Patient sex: M
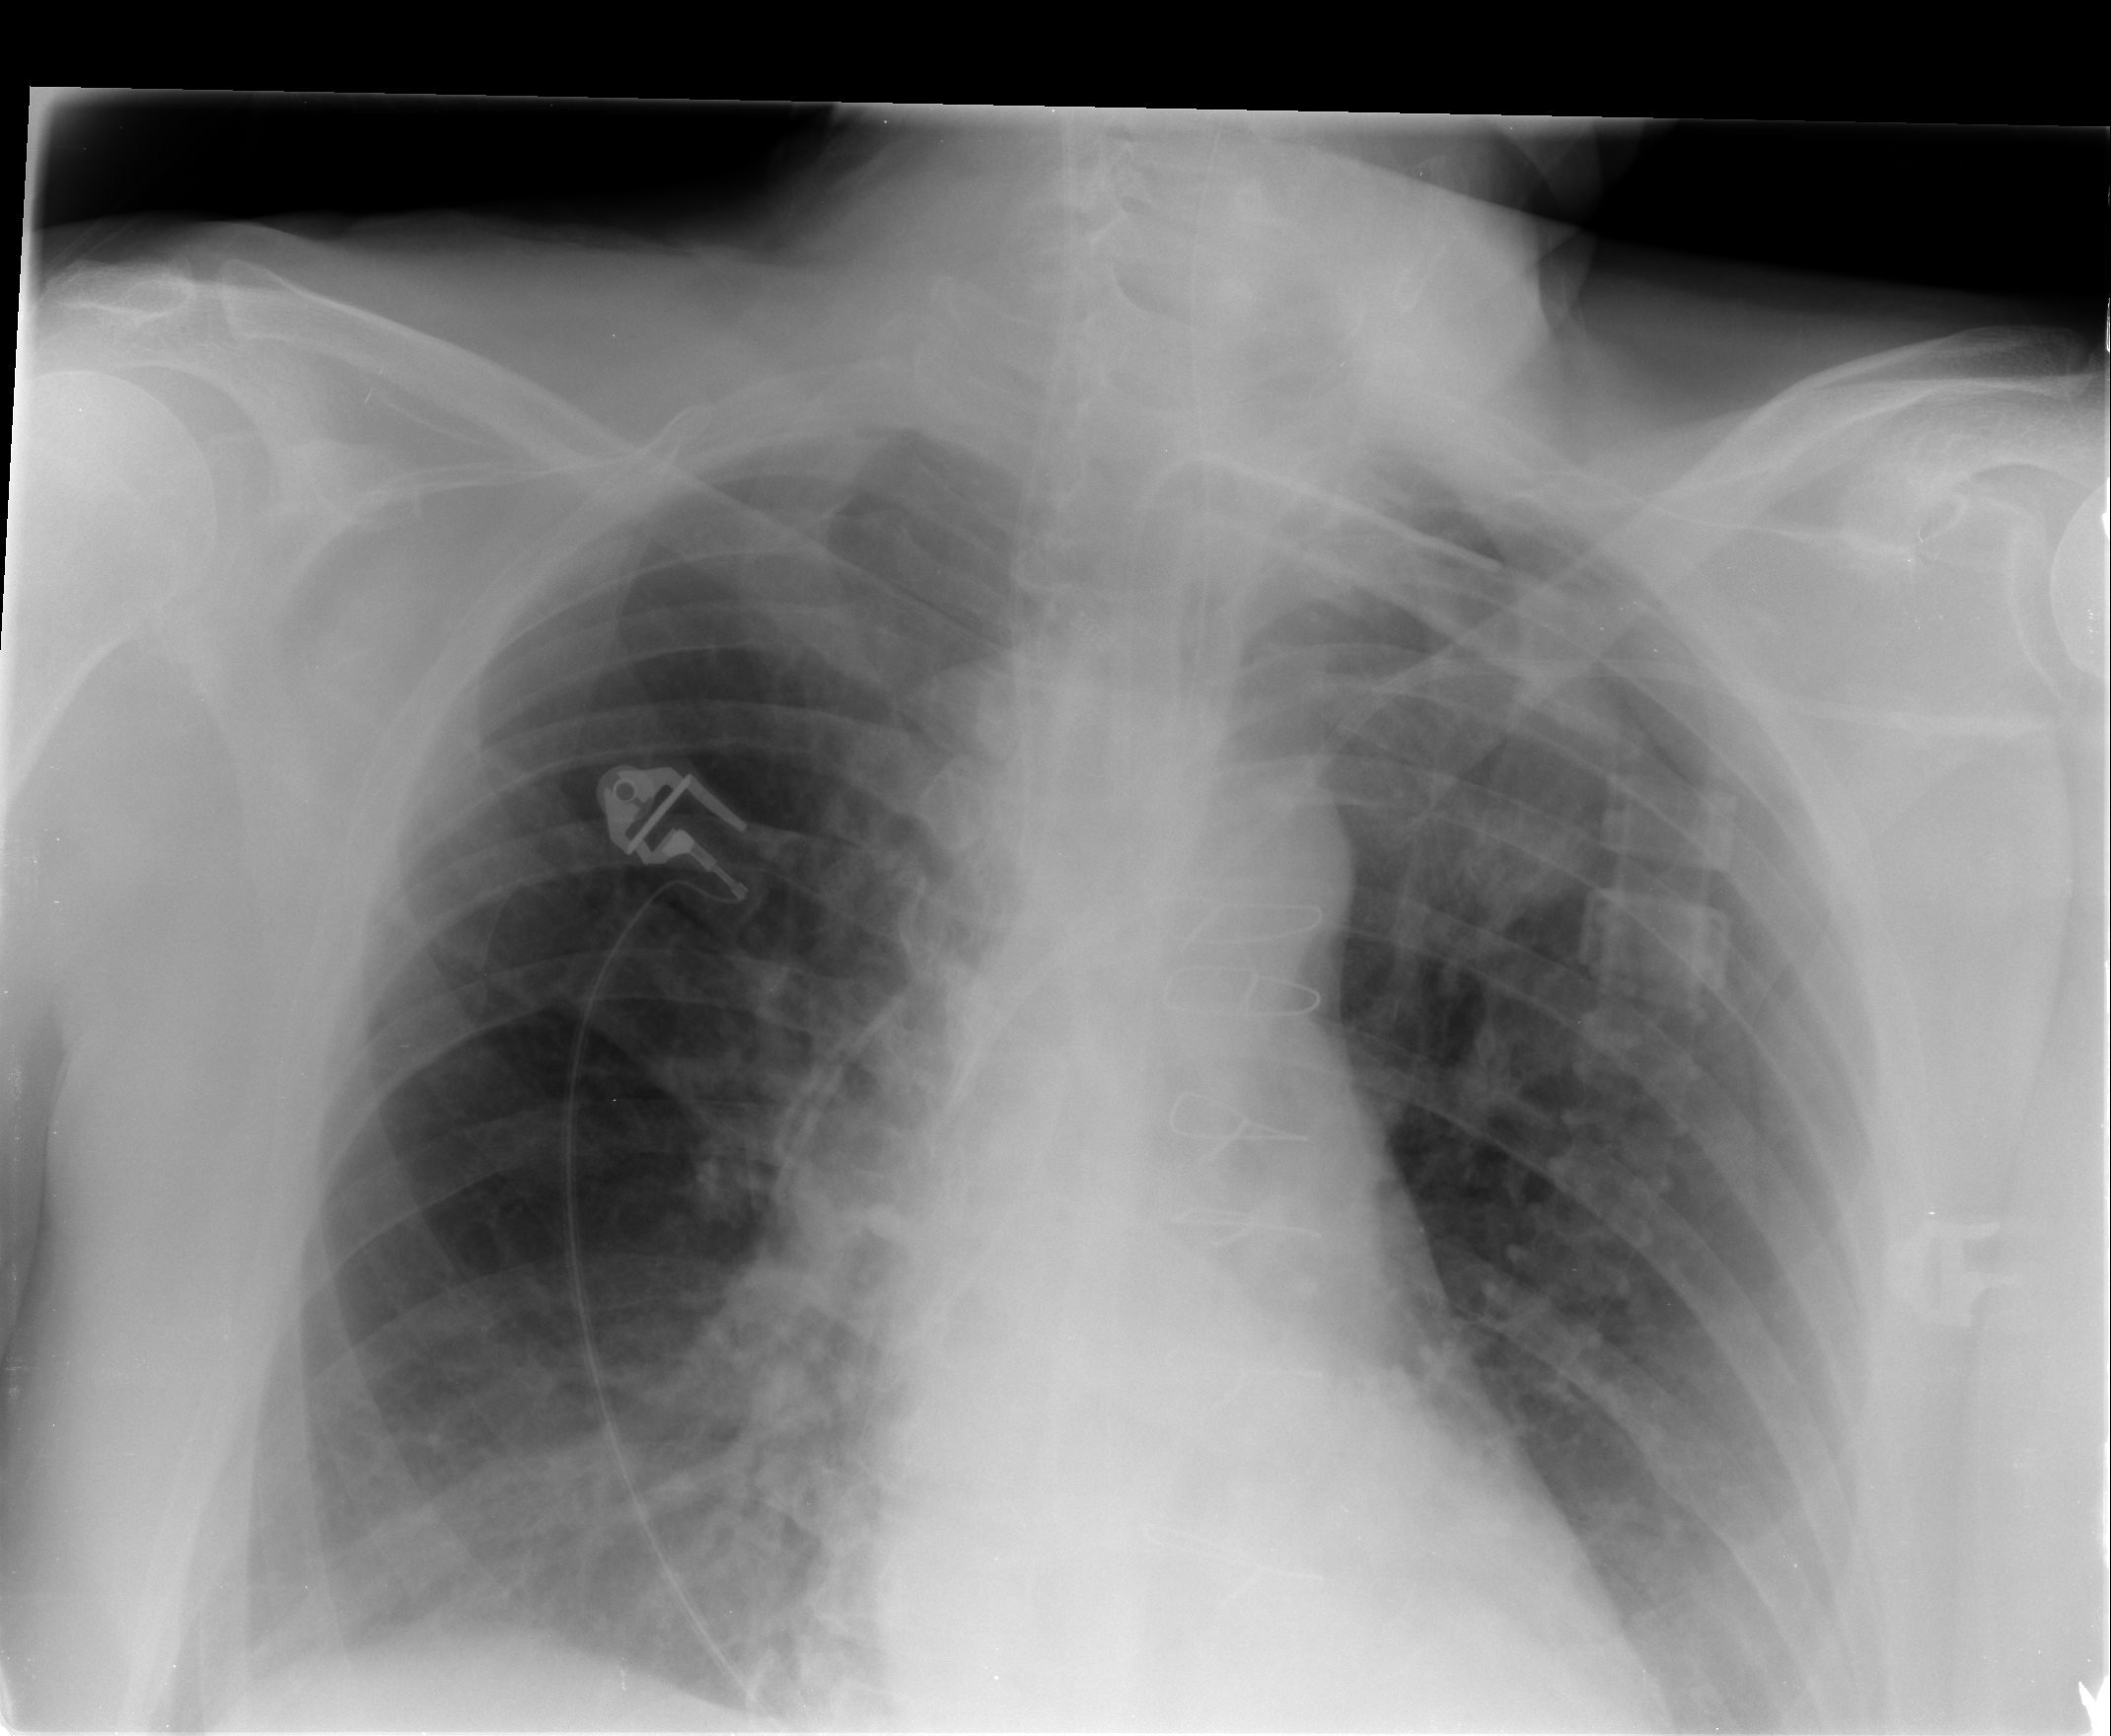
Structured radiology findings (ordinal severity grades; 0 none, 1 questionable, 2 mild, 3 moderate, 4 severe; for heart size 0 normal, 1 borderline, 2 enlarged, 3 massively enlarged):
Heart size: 0
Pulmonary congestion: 0
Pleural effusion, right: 0
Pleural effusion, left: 0
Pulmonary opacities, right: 0
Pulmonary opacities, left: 0
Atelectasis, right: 1
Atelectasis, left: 0